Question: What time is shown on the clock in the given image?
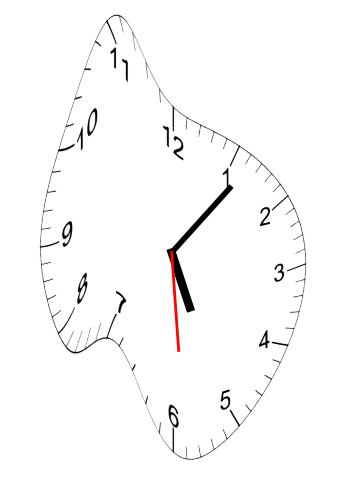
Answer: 05:06:29